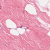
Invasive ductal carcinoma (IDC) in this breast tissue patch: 0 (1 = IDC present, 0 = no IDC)